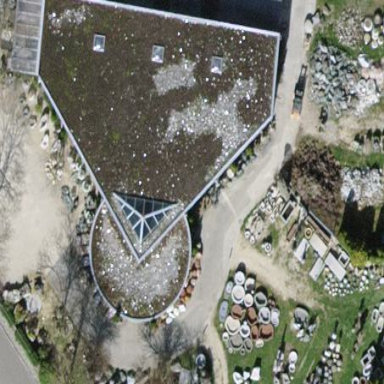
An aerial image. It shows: Building that serves as garden center.